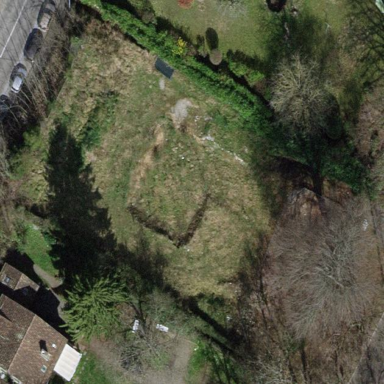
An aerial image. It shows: Garden enclosed by fence.